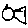
Label: fish